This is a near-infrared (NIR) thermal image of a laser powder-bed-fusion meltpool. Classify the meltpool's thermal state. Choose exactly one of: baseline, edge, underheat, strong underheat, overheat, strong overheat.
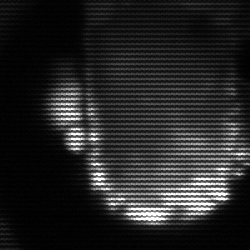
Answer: baseline